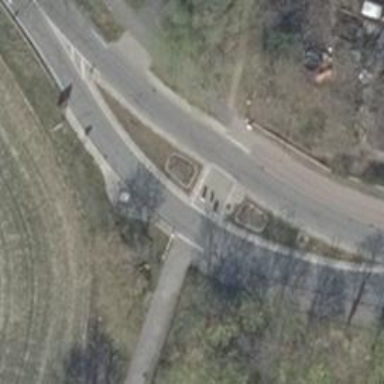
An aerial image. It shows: Unmarked crossing with pedestrian island. The crossing includes traffic calming island.